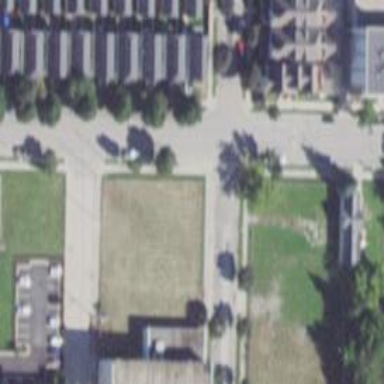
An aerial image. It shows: Residential road with separate sidewalk.